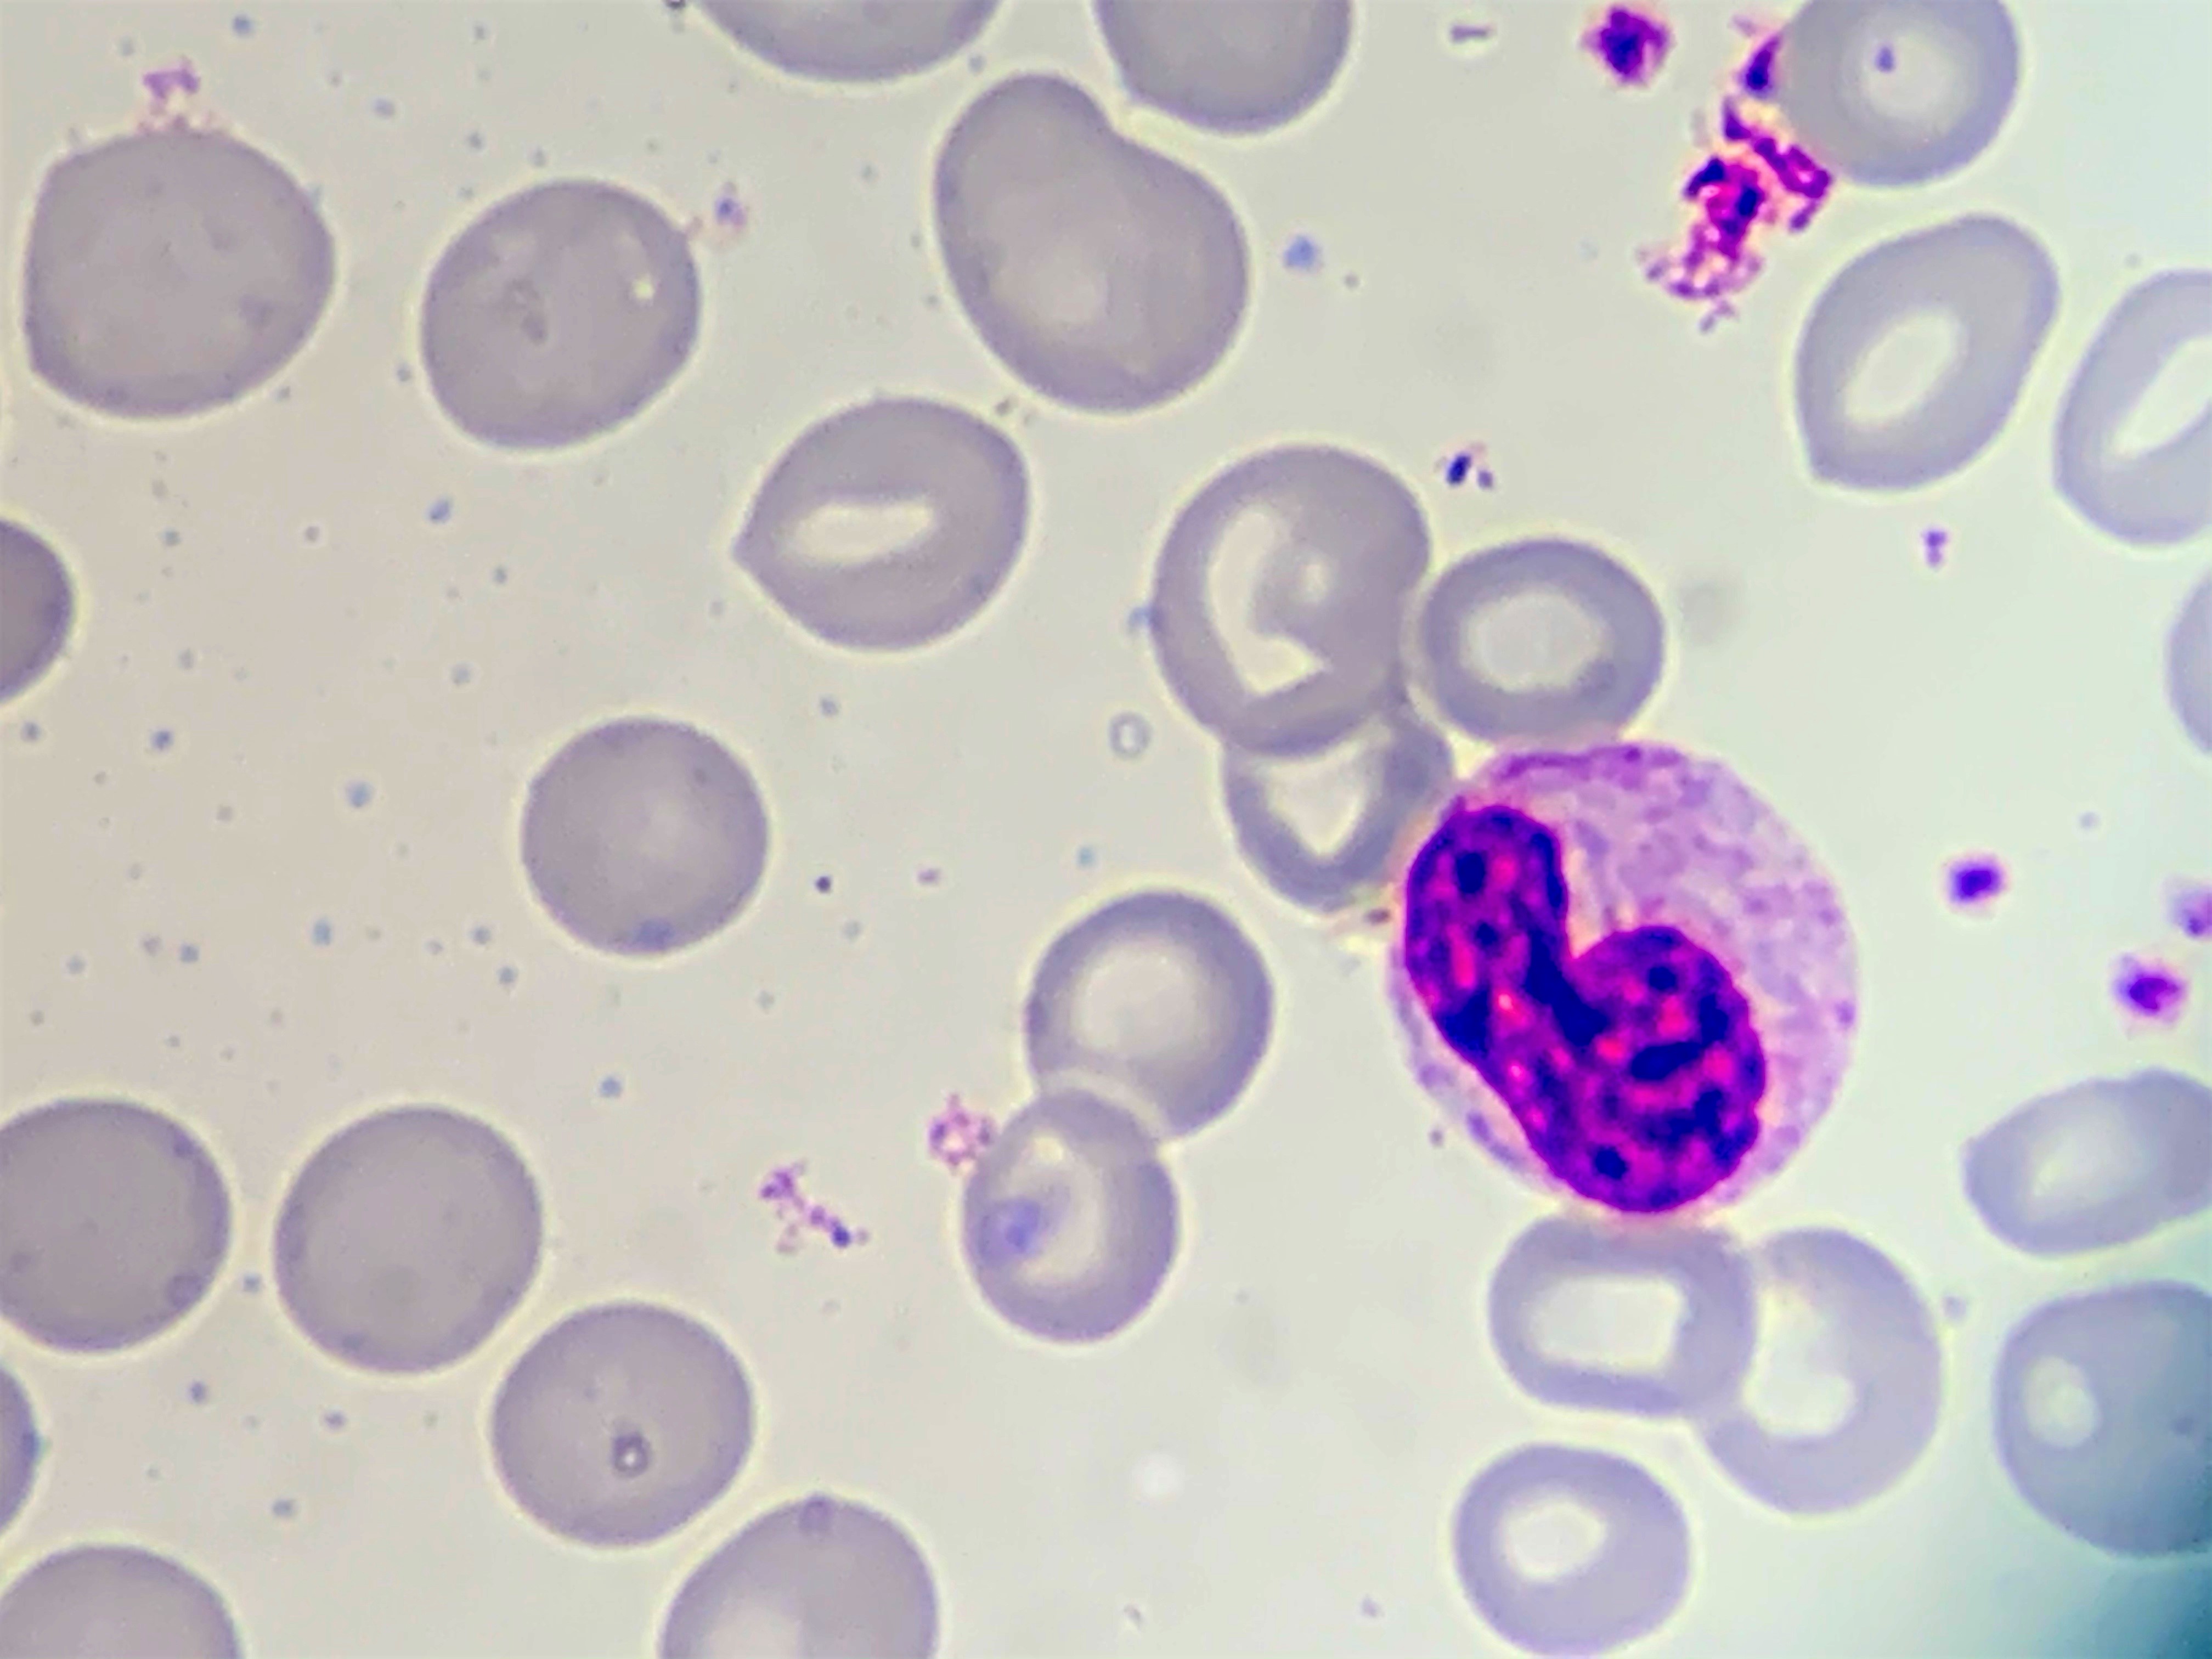
Cell type: BAND CELLS